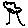
Label: tree